Question: I am trying to create a Form with apps script and for some reason it will not allow the simplest phone number validation in a TextItem input field. I only need the user to enter their 10 digit number with no spaces, dashes, dots, with area code included. I know this isn't the technical "best" way to validate phone numbers but for our purposes it works. This is section of code I have to generate the field. (edited to make a more reproducible example)
'''
function CreateForm() {
var form = FormApp.create('Test');
var tenantNum = form.addTextItem()
.setTitle("Tenant Phone #");
var phoneValid = FormApp.createTextValidation()
.setHelpText("Please enter valid phone number, 10-digits, no symbols or spaces.")
.requireTextMatchesPattern(/\d{10}/g)
.build();
tenantNum.setValidation(phoneValid);
console.log(form.getPublishedUrl())
}
'''
I have also tried other things like:
(No capture group or global tag, both individually)
'''
.requireTextMatchesPattern(/\d{10}/)
'''
Entering the regex as a string literal.
'''
.requireTextMatchesPattern("\d{10}")
'''
Even dumdum stuff like.
'''
.requireTextMatchesPattern(/[0-9]{10}/)
'''
or
'''
.requireTextMatchesPattern(/\d\d\d\d\d\d\d\d\d\d/)
'''
Just to see if it works. I have also tried '.requireTextContainsPattern()' as well.
Whenever you enter in the form however i get this response:
> Please enter valid phone number, 10-digits, no symbols or spaces.

My only thought is that there might be some confusion with whether or not the user is entering a string vs. number and this method only works on strings. But this validation
and regex work fine when you enter it into the form creation manually so I'm completely lost. Any help is appreciated!
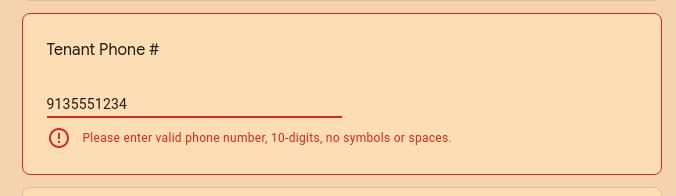
Answer: Just a guess... Try this:
'''
.requireTextMatchesPattern("\d{10}")
'''
It works fine for me:
<URL>
<URL>
<URL>
'''
function CreateForm() {
var form = FormApp.create('Test');
var tenantNum = form.addTextItem()
.setTitle("Tenant Phone #");
var phoneValid = FormApp.createTextValidation()
.setHelpText("Please enter valid phone number, 10-digits, no symbols or spaces.")
.requireTextMatchesPattern("\d{10}")
.build();
tenantNum.setValidation(phoneValid);
console.log(form.getPublishedUrl())
}
'''
And the "not existed" method 'setHelpText()' works fine as well, as you can tell from the screenshots.